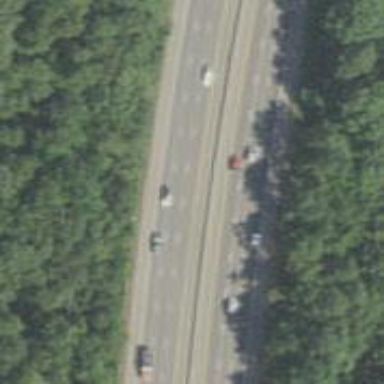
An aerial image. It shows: Motorway.